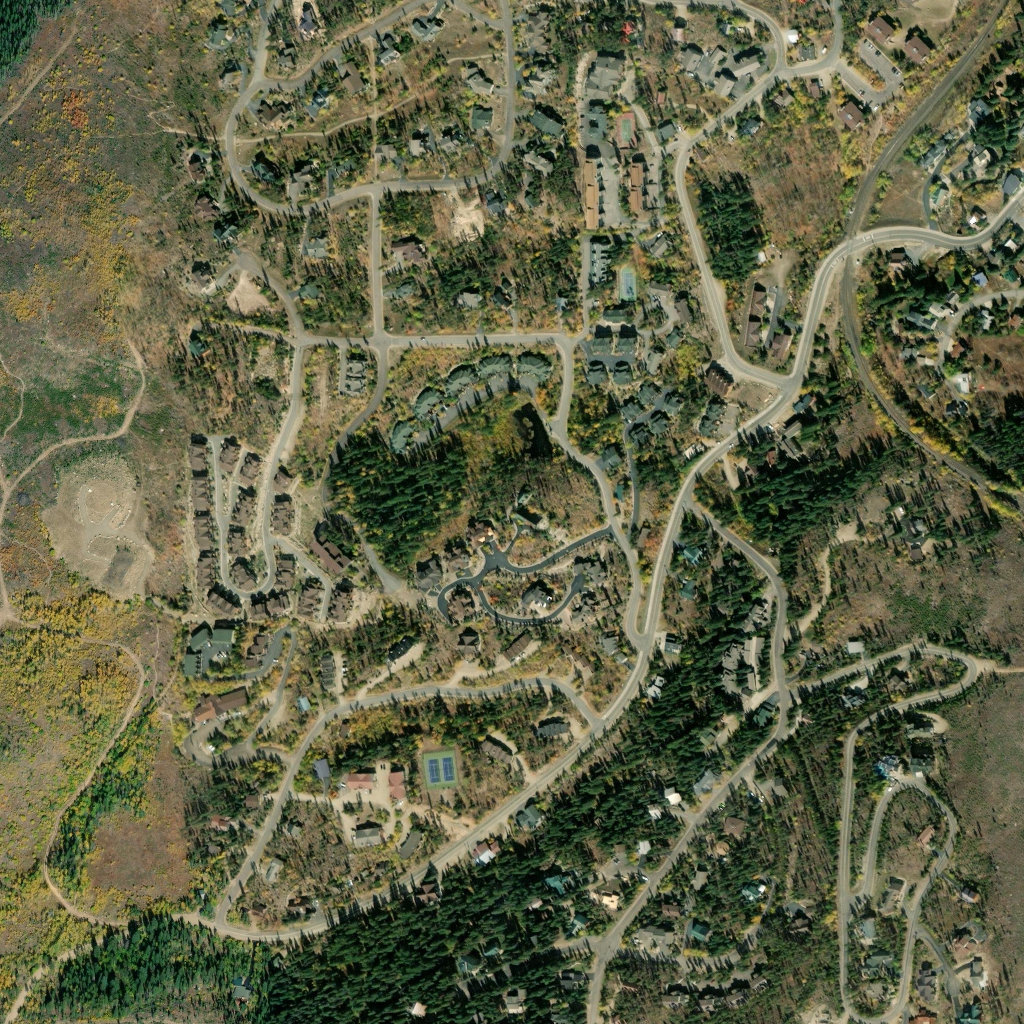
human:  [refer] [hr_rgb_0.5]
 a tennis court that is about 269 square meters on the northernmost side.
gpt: <box>[[60, 11, 61, 14, 0]]</box>